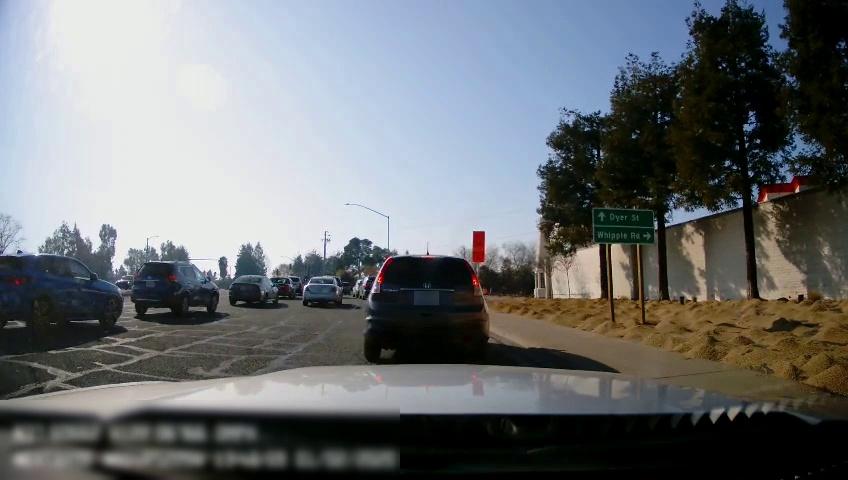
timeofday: Dusk/Dawn/Twilight
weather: Sunny
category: Drivable Space
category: Vehicles | Car
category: Vehicles | SUV
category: Vehicles | SUV
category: Vehicles | SUV
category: Vehicles | Car
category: Vehicles | Car
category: Vehicles | SUV
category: Vehicles | SUV
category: Vehicles | SUV
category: Vehicles | SUV
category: Vehicles | SUV
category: Traffic | Signs
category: Traffic | Signs